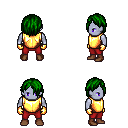
a pixel art fantasy rpg character, male body template, dark elf, purple skin, gold chest armor, red pants, green bangs hairstyle, gold gloves, brown shoes, four views (front, back, left, right), 2x2 character sprite sheet, small pixel art, hard edges, no anti-aliasing